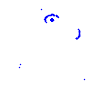
Particle: kaon